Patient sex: M
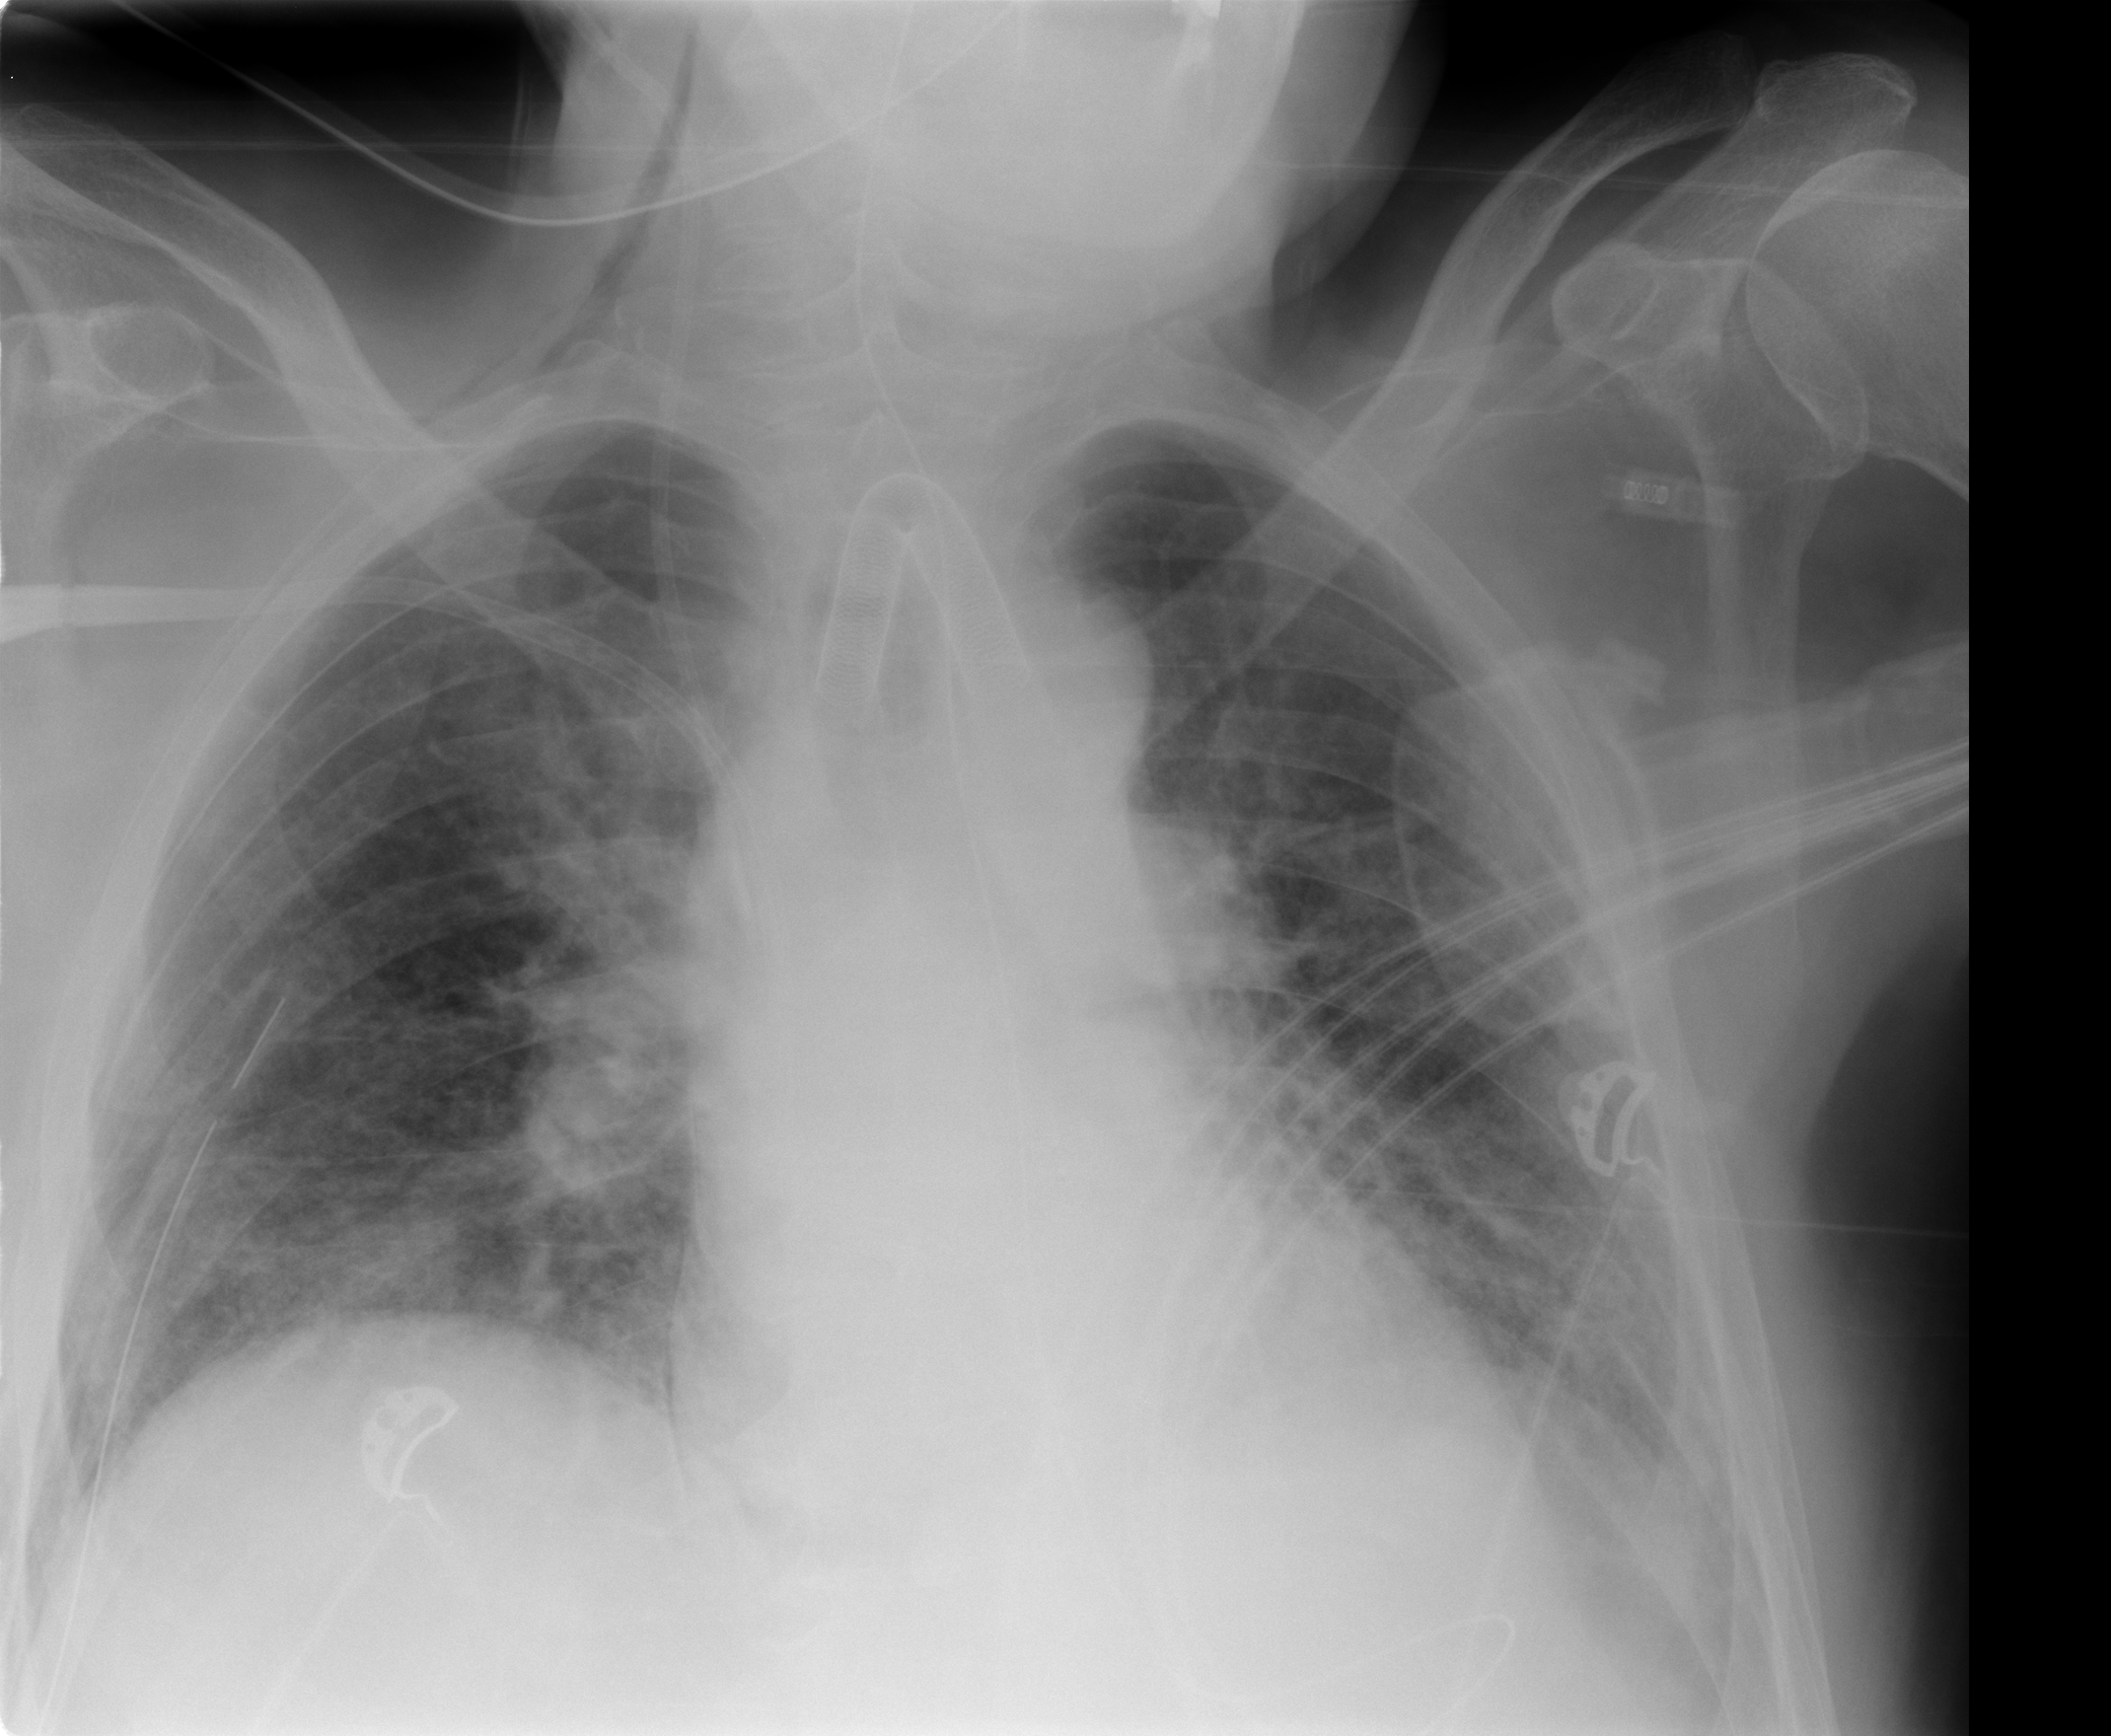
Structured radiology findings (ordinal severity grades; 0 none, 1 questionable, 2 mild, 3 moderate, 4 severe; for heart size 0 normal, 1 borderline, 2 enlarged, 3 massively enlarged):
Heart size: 0
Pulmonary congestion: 2
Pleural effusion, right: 0
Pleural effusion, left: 2
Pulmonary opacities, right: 2
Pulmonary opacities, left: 2
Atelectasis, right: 2
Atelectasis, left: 2